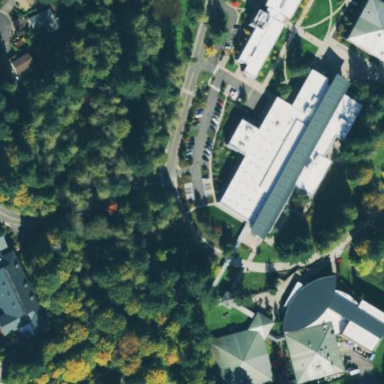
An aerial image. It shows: College building.